Aerial crown-view tile of a tropical tree (Barro Colorado Island, Panama), acquired 20250124:
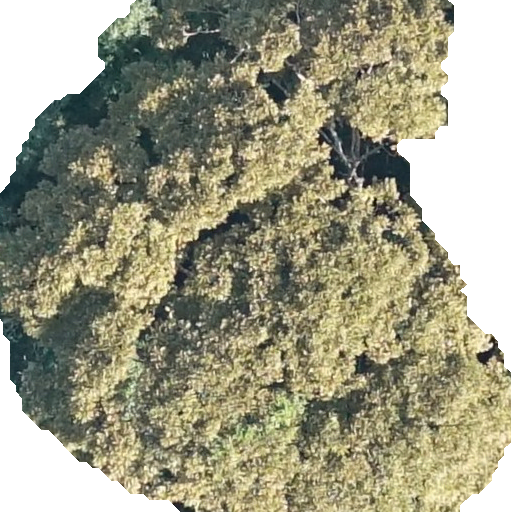
Species: Dipteryx oleifera
GBIF accepted scientific name: Dipteryx oleifera
Crown area: 385.517 m²